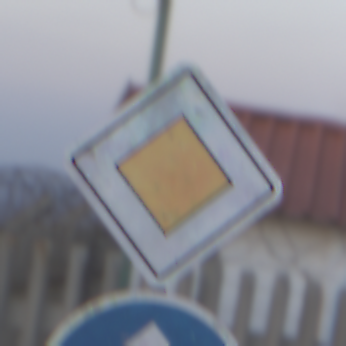
Verkehrszeichen: Vorfahrtsstrasse
Zusatzzeichen unten: VorgeschriebeneFahrtrichtungGeradeaus
Umgebung: Outdoor, Suburban
Tageszeit: SunriseSunset
Wetter: Clear
Licht: Natural
Jahreszeit: NotSpecified
Kontrast: LowContrast